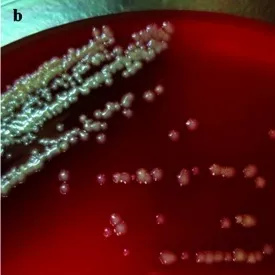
Cell morphology, Gram staining and colony morphology of isolated bacterium. B) White and mucoid colonies on sheep blood agar after culture for 48 h at 35. C.
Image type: medical_photograph (other_medical_photograph)